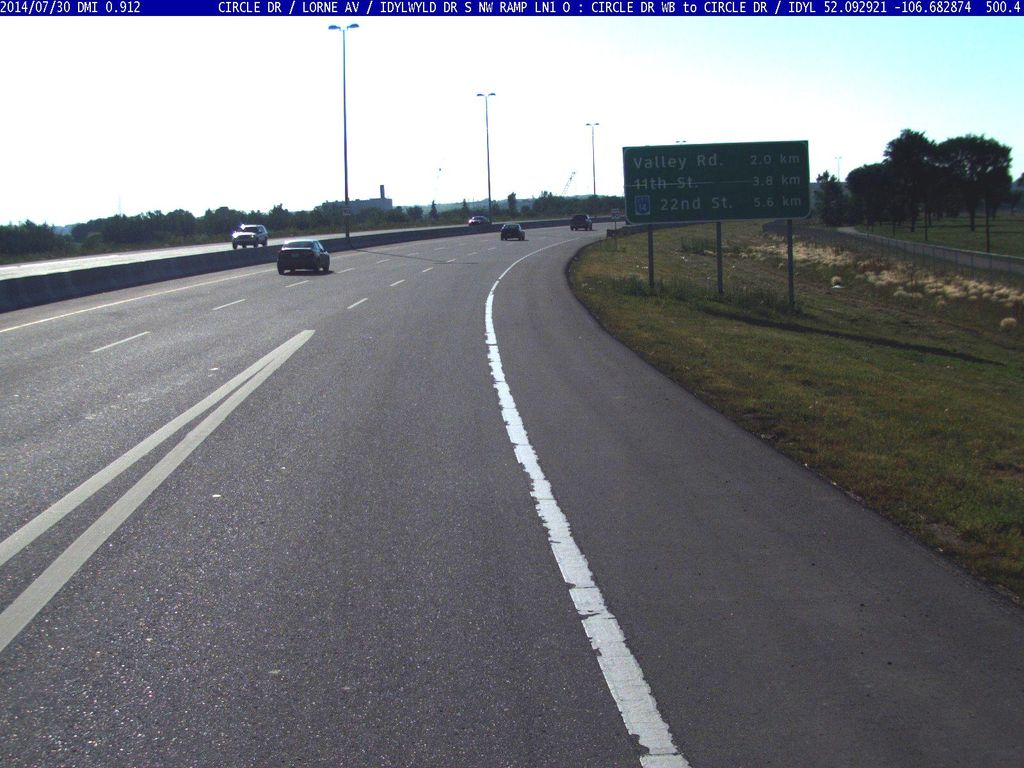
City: saskatoon